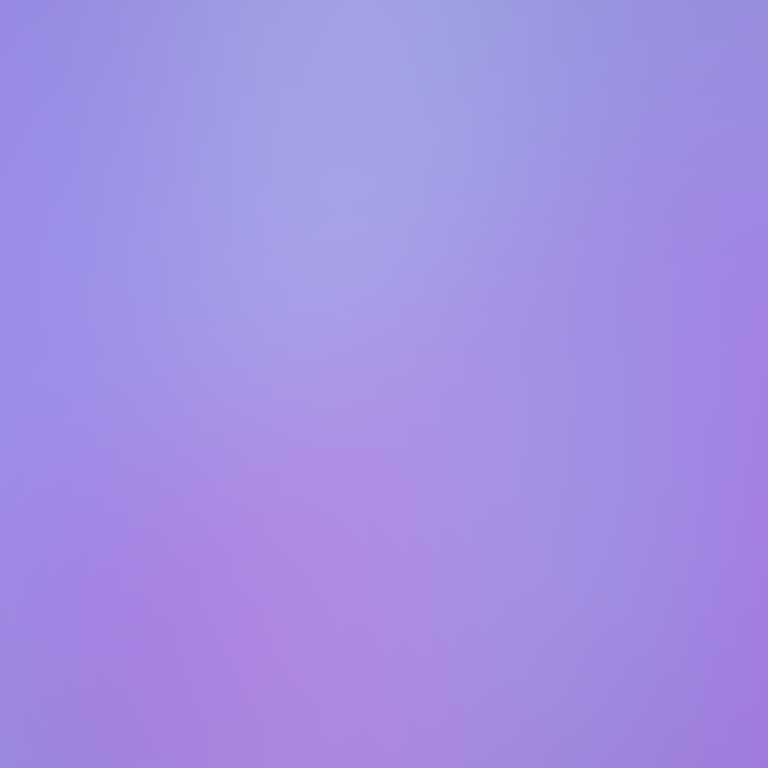
Abstract light effect, smooth gradient from soft lavender to light purple, calm atmosphere, diffuse light, no room, no furniture, no objects.